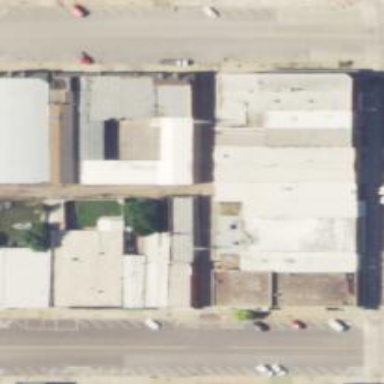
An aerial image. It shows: Alley classified as service road.